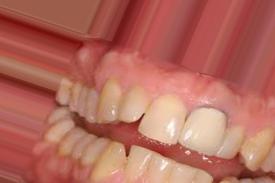
Condition: Tooth Discoloration